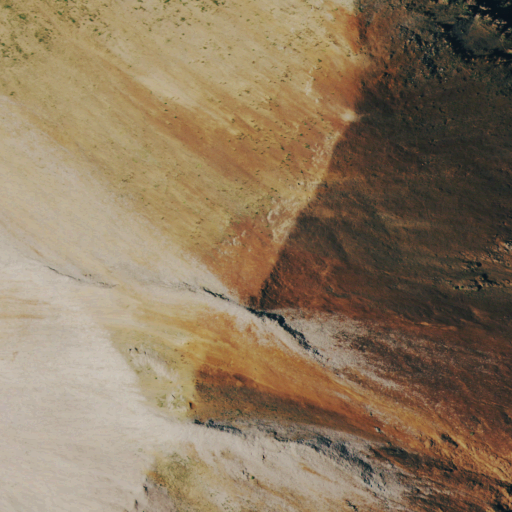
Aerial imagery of mountain in Colorado named Dunn Peak containing only barren land